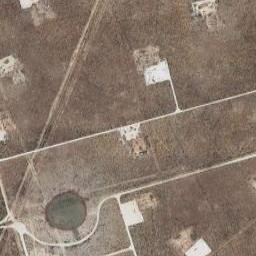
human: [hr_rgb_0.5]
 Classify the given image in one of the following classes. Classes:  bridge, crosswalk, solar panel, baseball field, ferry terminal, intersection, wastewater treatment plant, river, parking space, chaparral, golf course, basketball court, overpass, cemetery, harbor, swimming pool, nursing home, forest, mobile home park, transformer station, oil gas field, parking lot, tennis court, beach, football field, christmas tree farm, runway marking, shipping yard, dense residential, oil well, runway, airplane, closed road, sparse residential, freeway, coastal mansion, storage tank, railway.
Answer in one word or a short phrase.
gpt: oil gas field